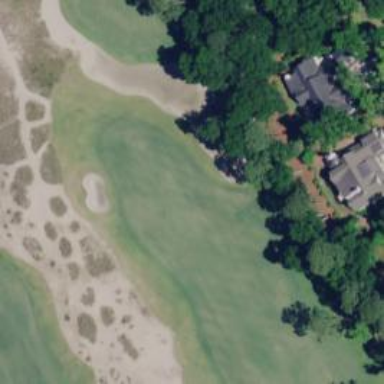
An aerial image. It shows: Golf bunker filled with sandy terrain.